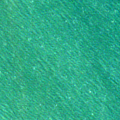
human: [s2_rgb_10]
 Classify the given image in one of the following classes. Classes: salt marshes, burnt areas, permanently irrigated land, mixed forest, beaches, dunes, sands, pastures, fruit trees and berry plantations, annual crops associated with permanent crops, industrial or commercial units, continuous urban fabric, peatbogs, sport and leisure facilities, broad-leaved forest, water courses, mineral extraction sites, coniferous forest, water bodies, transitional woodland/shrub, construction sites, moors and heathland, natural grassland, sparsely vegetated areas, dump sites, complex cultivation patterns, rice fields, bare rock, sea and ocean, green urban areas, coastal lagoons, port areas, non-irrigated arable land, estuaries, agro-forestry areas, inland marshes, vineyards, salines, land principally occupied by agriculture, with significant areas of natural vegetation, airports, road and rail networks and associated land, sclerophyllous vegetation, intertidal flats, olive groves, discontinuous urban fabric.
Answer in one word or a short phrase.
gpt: sea and ocean